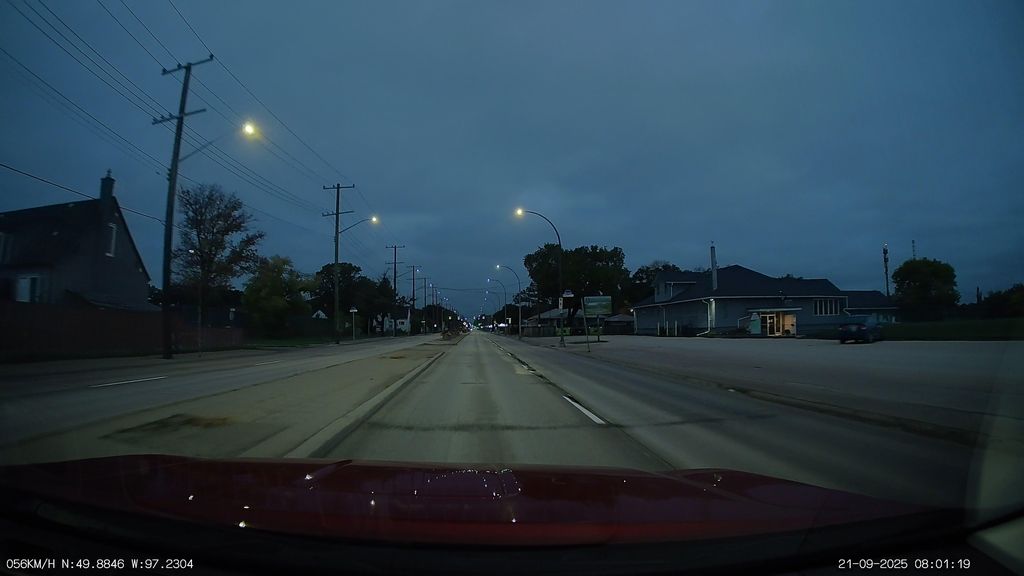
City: winnipeg